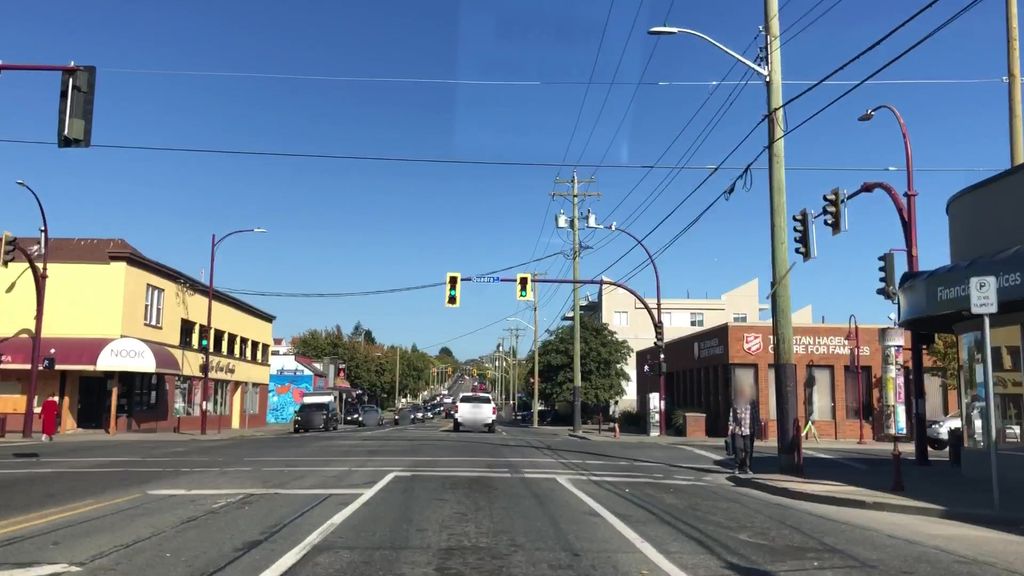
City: victoria